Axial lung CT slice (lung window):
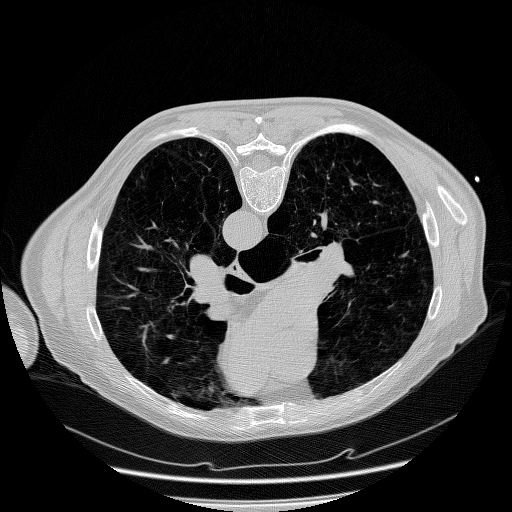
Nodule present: no